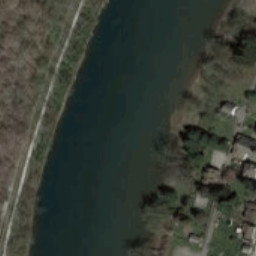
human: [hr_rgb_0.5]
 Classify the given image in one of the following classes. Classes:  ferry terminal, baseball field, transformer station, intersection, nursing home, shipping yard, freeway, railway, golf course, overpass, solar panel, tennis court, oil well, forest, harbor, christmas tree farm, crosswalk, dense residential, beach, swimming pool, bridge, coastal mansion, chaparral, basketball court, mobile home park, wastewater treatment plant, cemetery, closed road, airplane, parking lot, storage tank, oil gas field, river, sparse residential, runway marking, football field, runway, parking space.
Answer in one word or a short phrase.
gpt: river